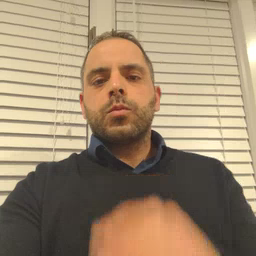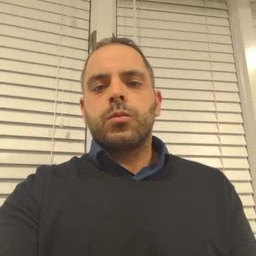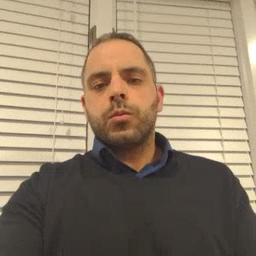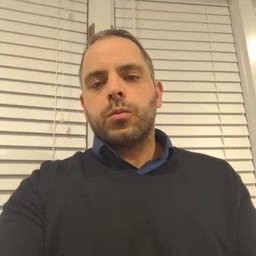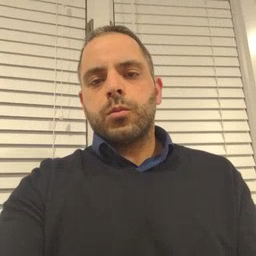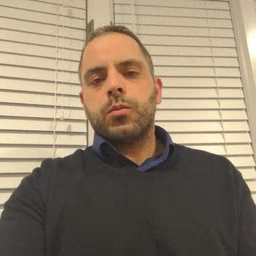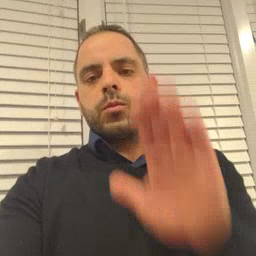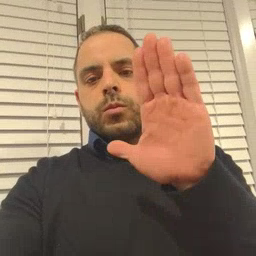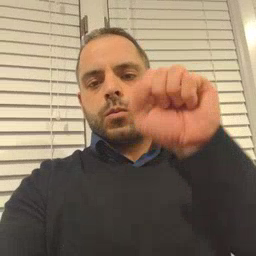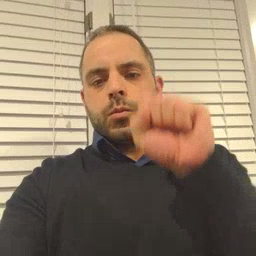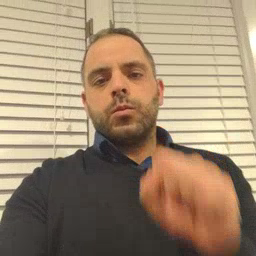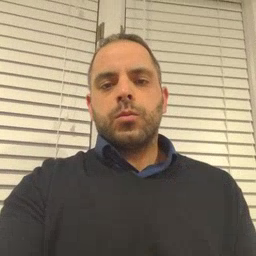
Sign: mitten